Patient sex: F
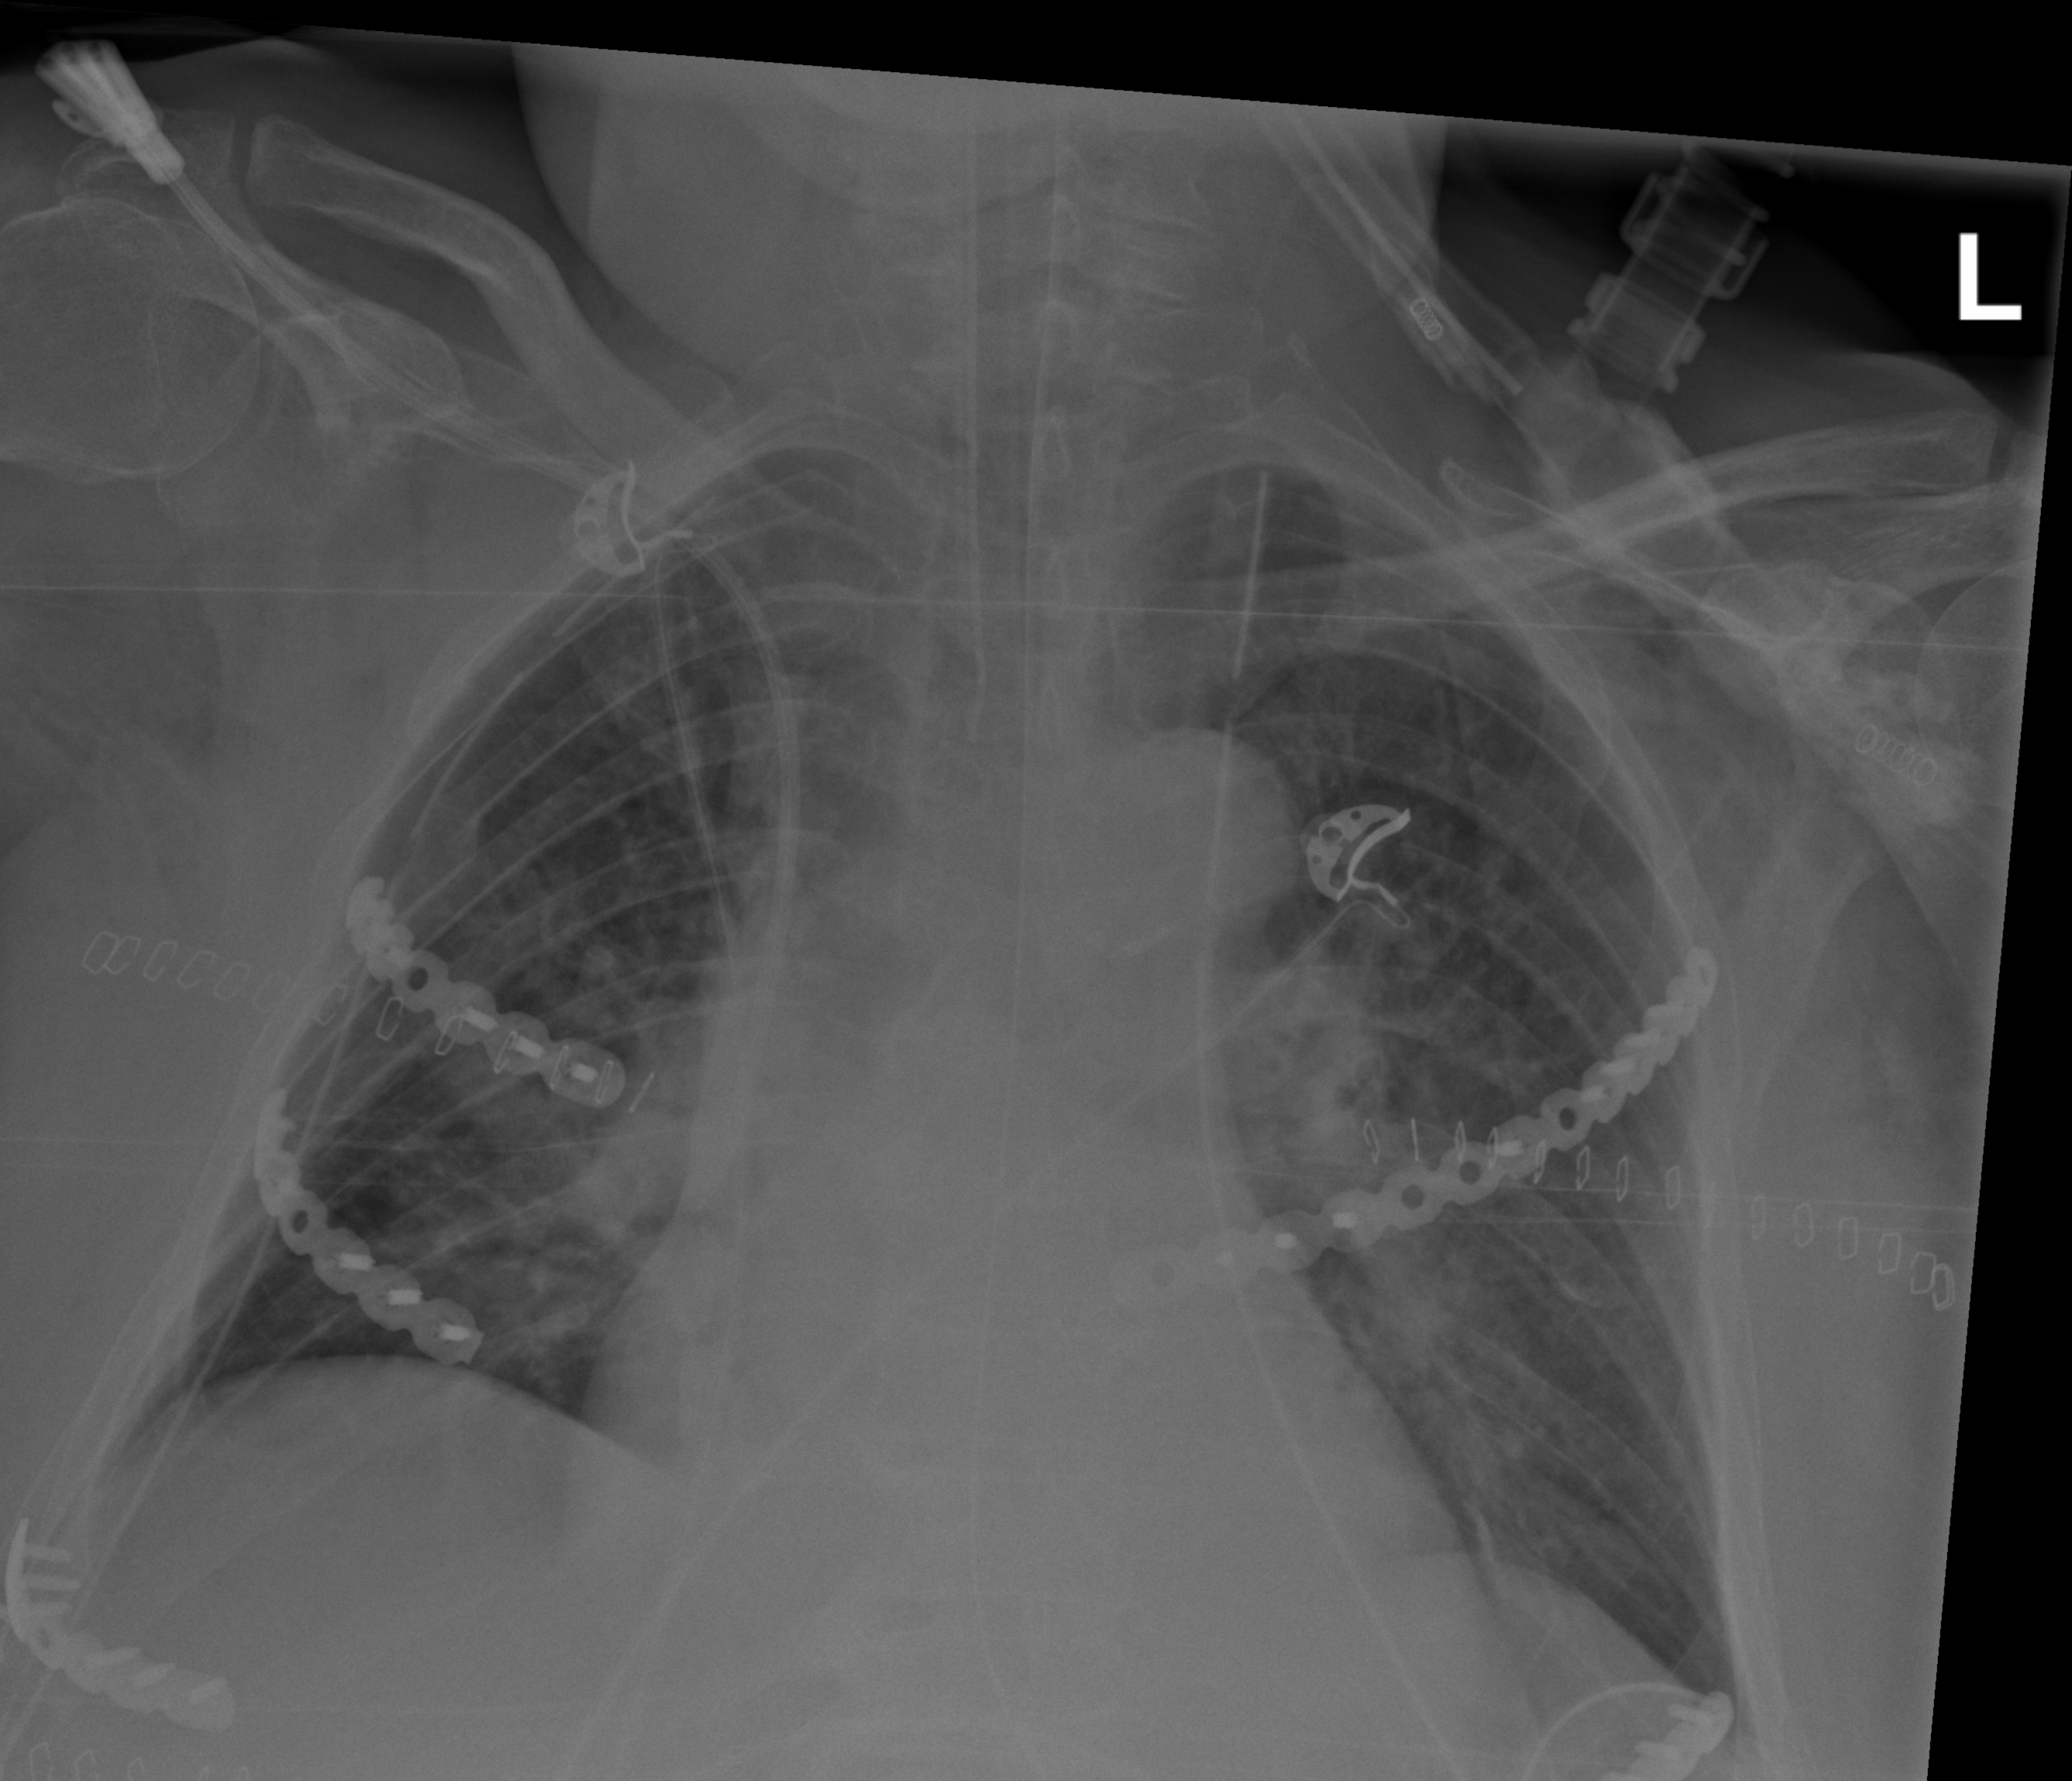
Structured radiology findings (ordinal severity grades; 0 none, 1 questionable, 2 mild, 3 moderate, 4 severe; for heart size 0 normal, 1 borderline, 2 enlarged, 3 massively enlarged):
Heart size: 2
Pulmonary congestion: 2
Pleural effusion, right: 0
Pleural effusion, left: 0
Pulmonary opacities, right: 1
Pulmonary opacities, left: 1
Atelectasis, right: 1
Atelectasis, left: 1